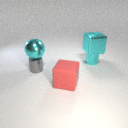
large red rubber cube to the left of small cyan metal cylinder